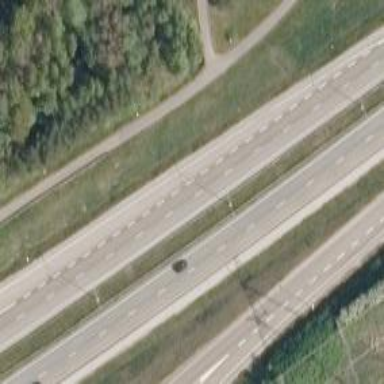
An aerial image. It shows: Asphalt trunk highway.